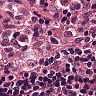
Metastatic tissue present: no